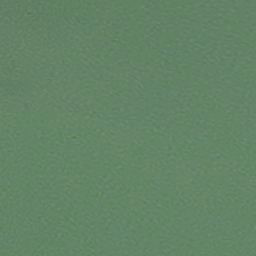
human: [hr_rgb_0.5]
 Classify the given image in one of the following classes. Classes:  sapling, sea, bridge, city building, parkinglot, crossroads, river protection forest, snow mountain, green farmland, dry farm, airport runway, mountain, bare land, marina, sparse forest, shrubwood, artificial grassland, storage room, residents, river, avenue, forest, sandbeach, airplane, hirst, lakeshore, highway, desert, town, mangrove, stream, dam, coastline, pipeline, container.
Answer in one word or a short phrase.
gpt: sea